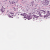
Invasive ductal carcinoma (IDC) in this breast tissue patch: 1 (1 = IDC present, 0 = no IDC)